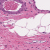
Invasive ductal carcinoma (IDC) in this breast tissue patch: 0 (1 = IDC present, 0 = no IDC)